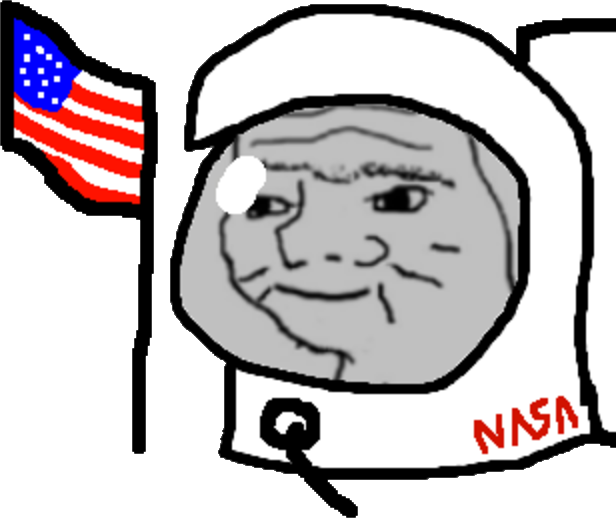
Label: 5_Boomer